Question: I find it very difficult to explain my problem to a search engine, or to anyone for that matter. I'll do my best to explain it. I have a ListView and I made custom views for elements in the ListView. This is the XML:
'''
<RelativeLayout xmlns:android="http://schemas.android.com/apk/res/android"
android:layout_width="fill_parent"
android:layout_height="wrap_content"
android:orientation="horizontal">
<TextView
android:id="@+id/text1"
android:layout_width="match_parent"
android:layout_height="@dimen/list_item_height"
android:layout_alignParentTop="true"
android:layout_centerHorizontal="true"
android:singleLine="true"
android:ellipsize="marquee"
android:textColor="@color/black"
android:gravity="center"
android:background="@drawable/spinner_dropdown_style"/>
<View
android:id="@+id/divider"
android:layout_width="fill_parent"
android:layout_height="5dp"
android:layout_alignParentLeft="true"
android:layout_below="@+id/text1"
android:background="@drawable/shadow" />
</RelativeLayout>
'''
And this is how the ListView looks like:

As you you can see, the divider is always grey but when ListView element is clicked, the divider turns blue. This is the problem. I only want the white part of the element to turn green and the grey divider to stay grey.
This is the spinner_dropdown_style (selector):
'''
<?xml version="1.0" encoding="utf-8"?>
<selector xmlns:android="http://schemas.android.com/apk/res/android">
<item android:state_pressed="false"
android:drawable="@android:color/transparent" />
<item android:state_pressed="true"
android:drawable="@color/button_color_pressed" />
</selector>
'''
How do I make it so that selector will only work on the white area and the grey divider stays grey even when element is clicked?
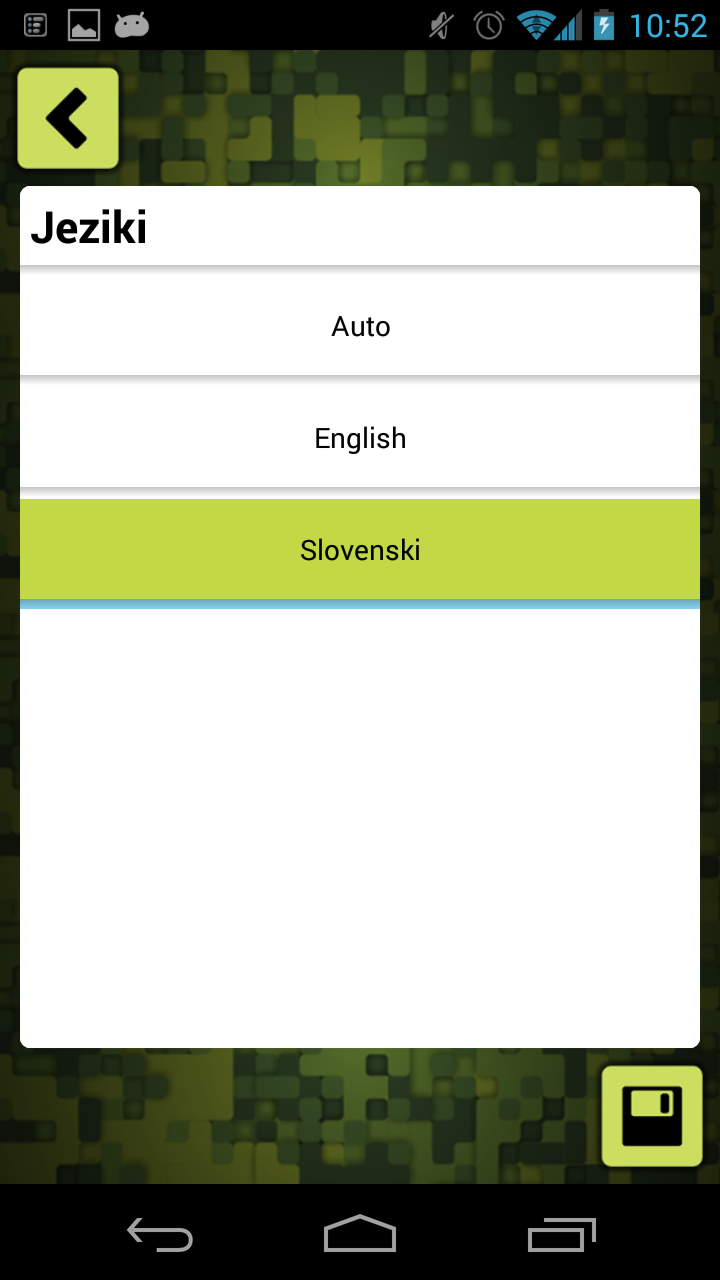
Answer: add 'android:divider="@layout/id of layout"' this line in your list view
make another layout for
'<View android:id="@+id/divider" android:layout_width="fill_parent" android:layout_height="5dp" android:layout_alignParentLeft="true" android:layout_below="@+id/text1" android:background="@drawable/shadow" />'
add remove element.
hope this will help out